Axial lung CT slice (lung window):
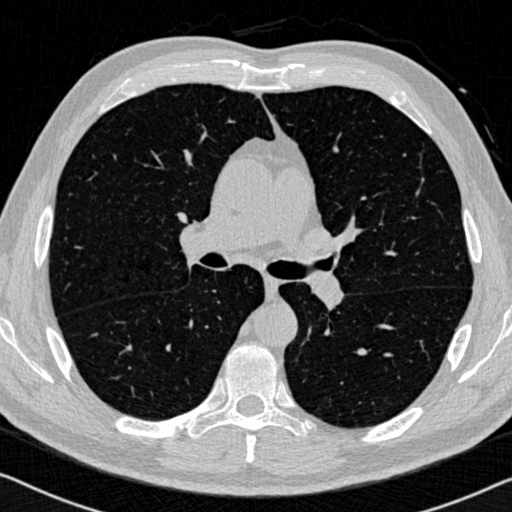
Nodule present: no